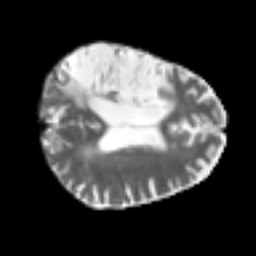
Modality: T2w
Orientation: axial
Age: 73
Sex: male
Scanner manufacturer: siemens
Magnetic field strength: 3 T
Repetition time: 4.999 s
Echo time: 0.07946 s